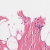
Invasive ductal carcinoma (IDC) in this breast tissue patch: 0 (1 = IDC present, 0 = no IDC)